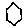
Label: hexagon